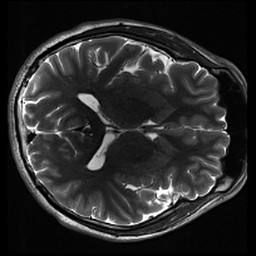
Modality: inplaneT2
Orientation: axial